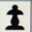
Piece: bP